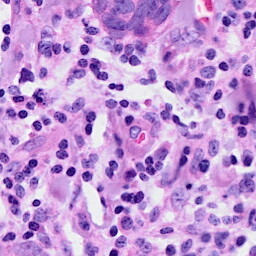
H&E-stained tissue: Breast